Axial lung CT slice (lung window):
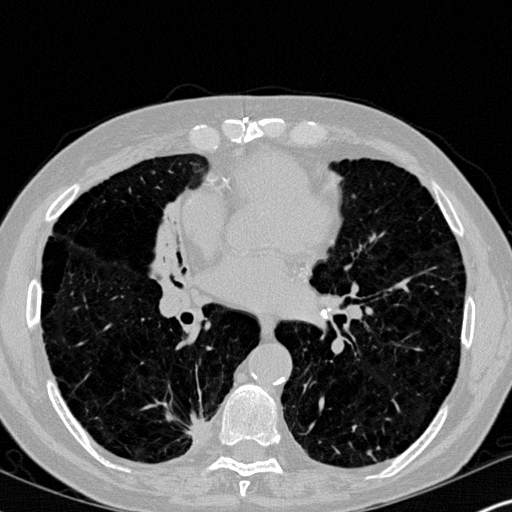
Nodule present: no